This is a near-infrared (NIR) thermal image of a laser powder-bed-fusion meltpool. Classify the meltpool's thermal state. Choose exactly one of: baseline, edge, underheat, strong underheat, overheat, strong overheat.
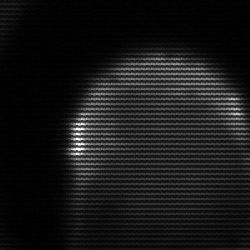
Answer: edge